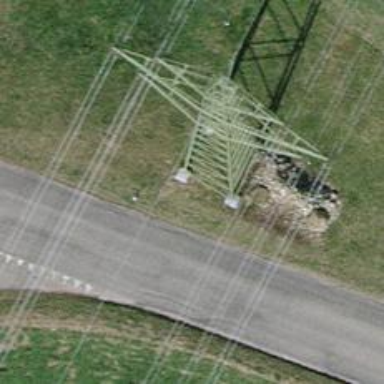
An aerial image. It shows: Towering power structure.